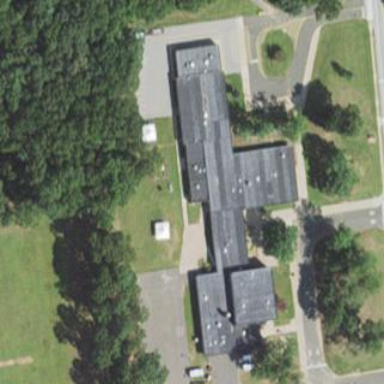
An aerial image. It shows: School building.